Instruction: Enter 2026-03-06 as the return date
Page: home
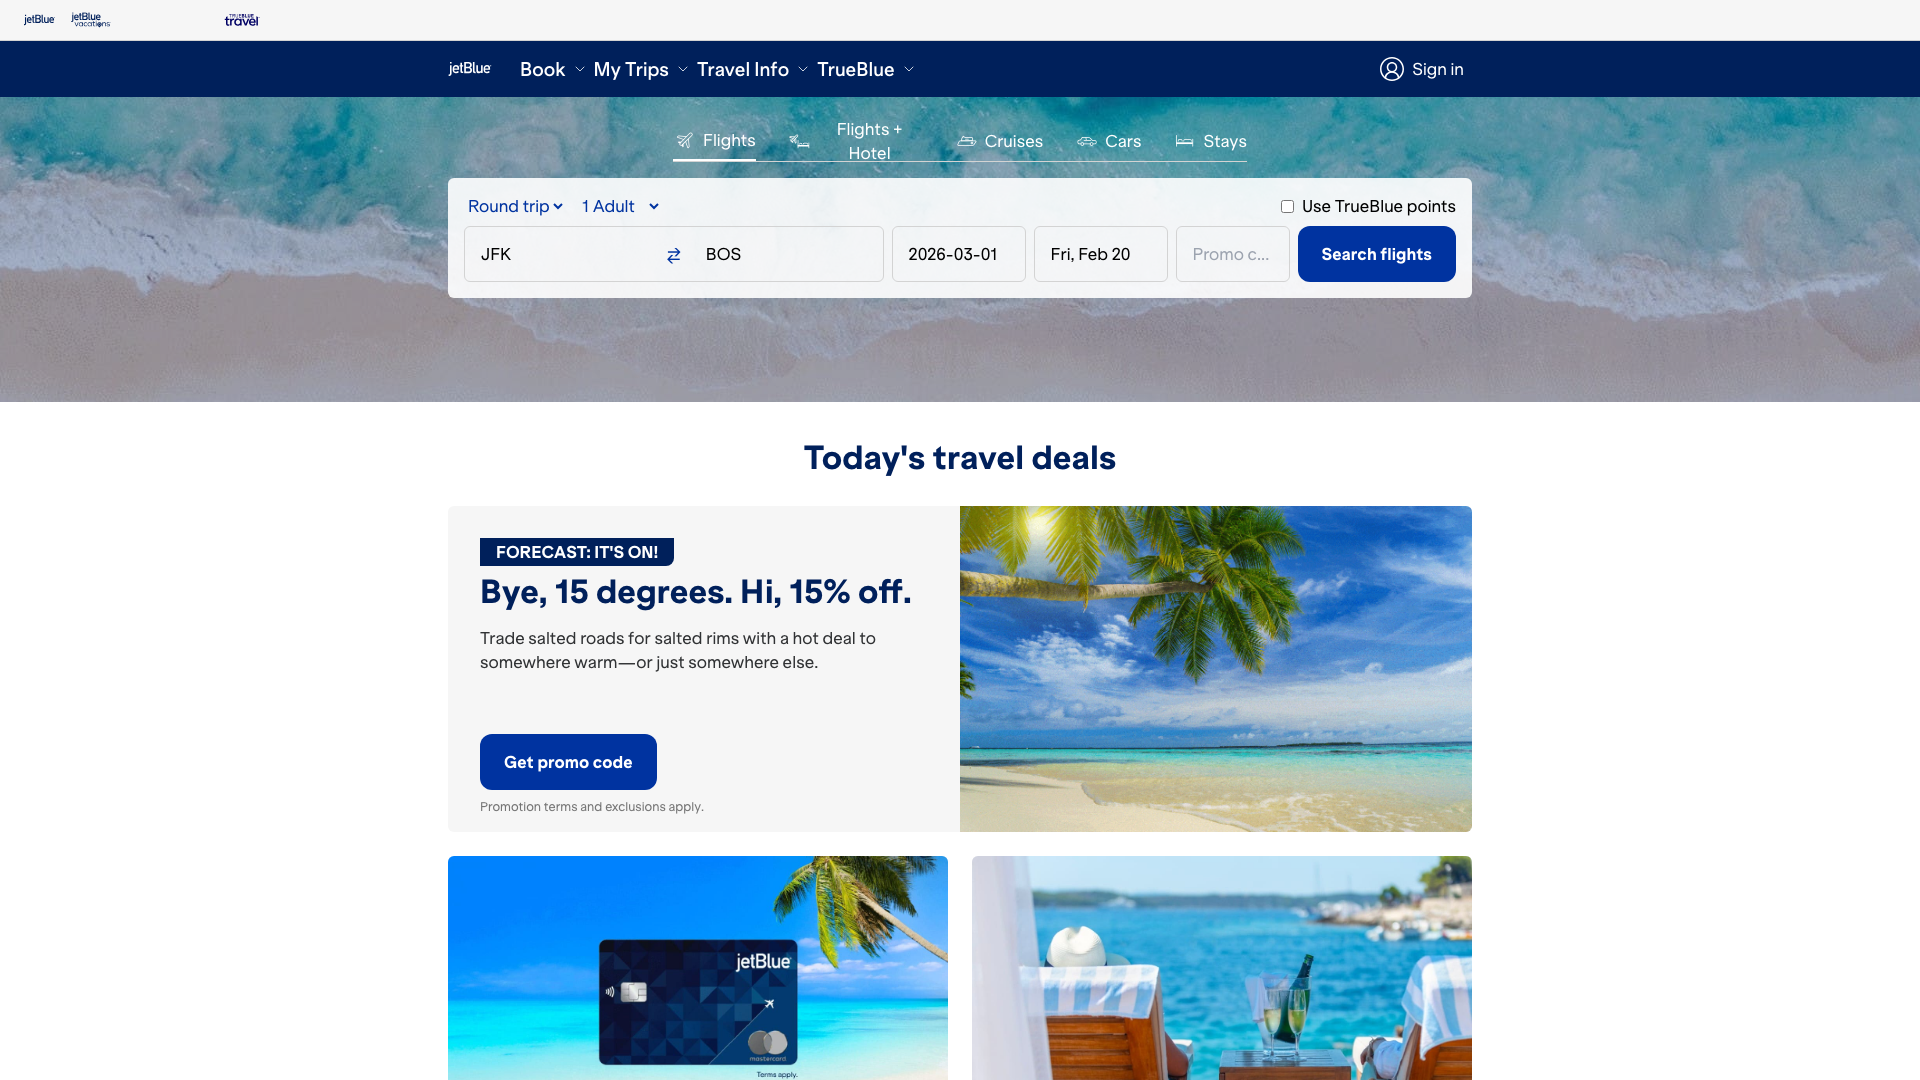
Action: type